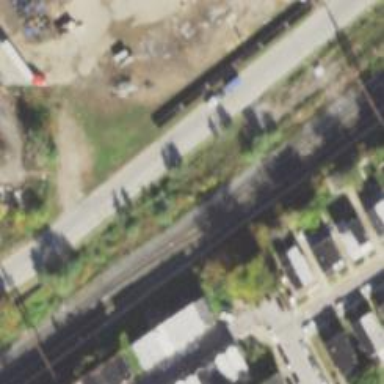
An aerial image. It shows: Abandoned railway.